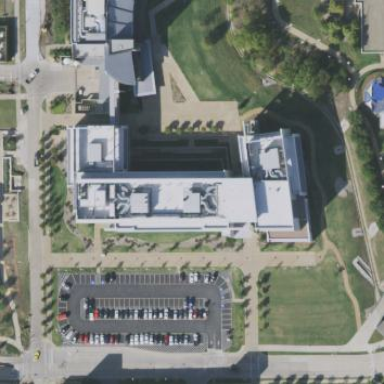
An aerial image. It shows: University building.